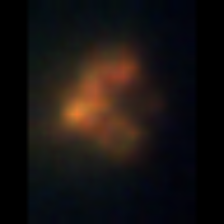
Taxon: Unknown_detritus
Group: Unknown